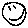
Label: smiley face